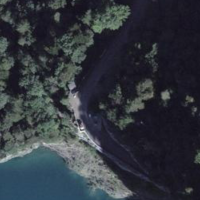
EUNIS habitat code: 44
Species observed at this site:
Tichodroma muraria